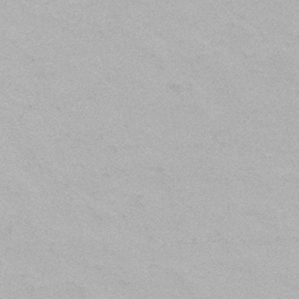
Label: frost